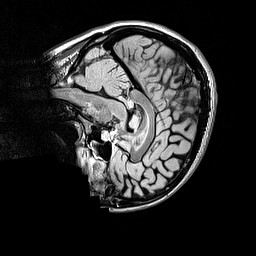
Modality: FLAIR
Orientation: sagittal
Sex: female
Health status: ill
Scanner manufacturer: siemens
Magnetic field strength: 3 T
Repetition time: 5 s
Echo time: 0.388 s